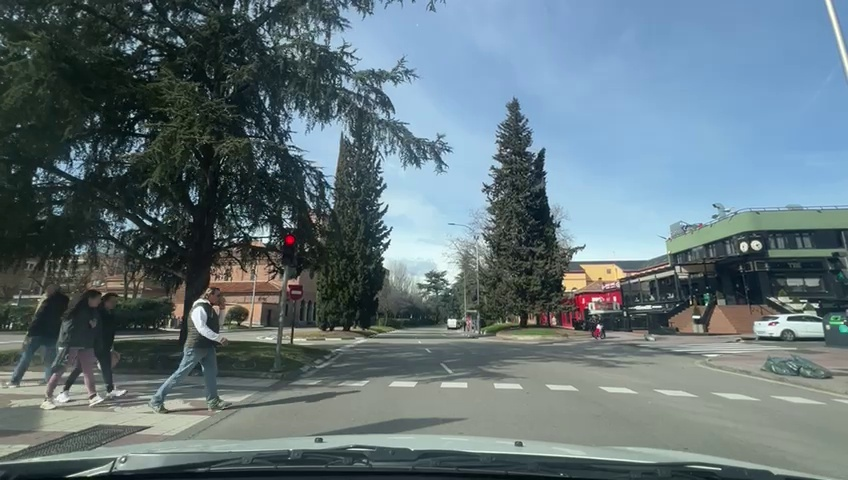
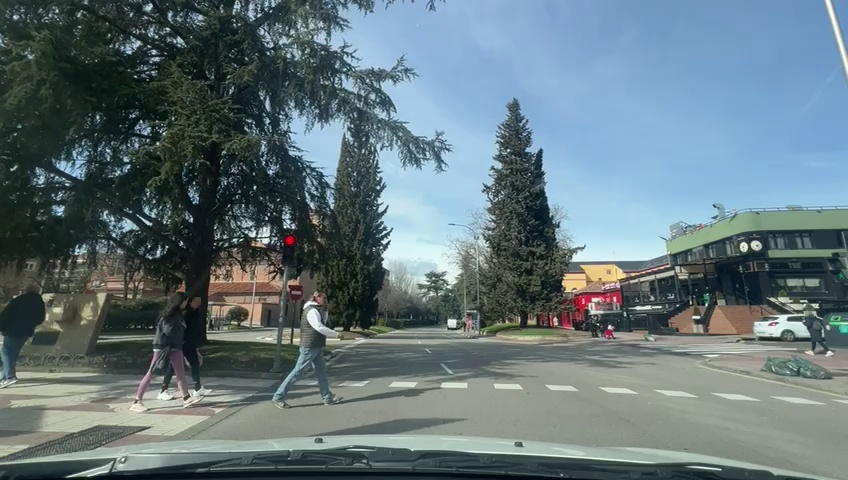
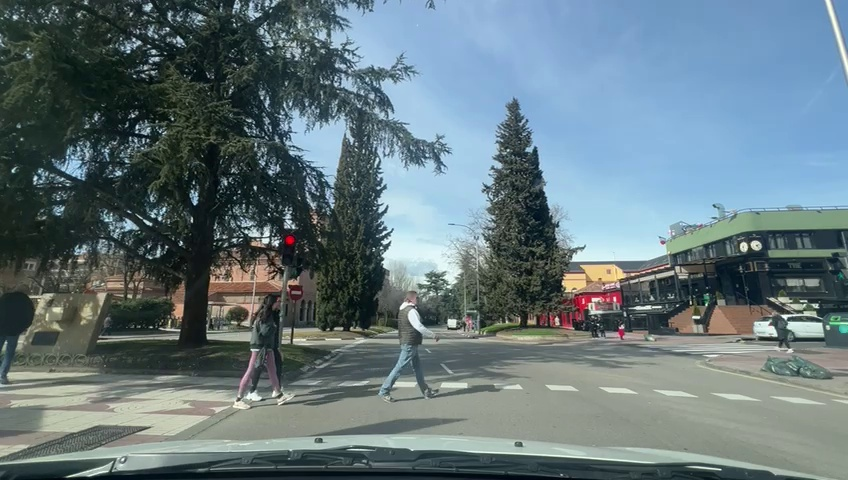
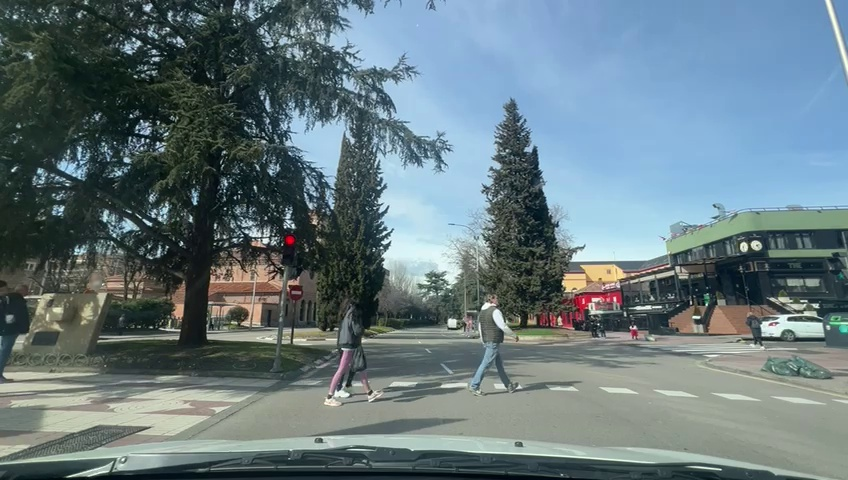
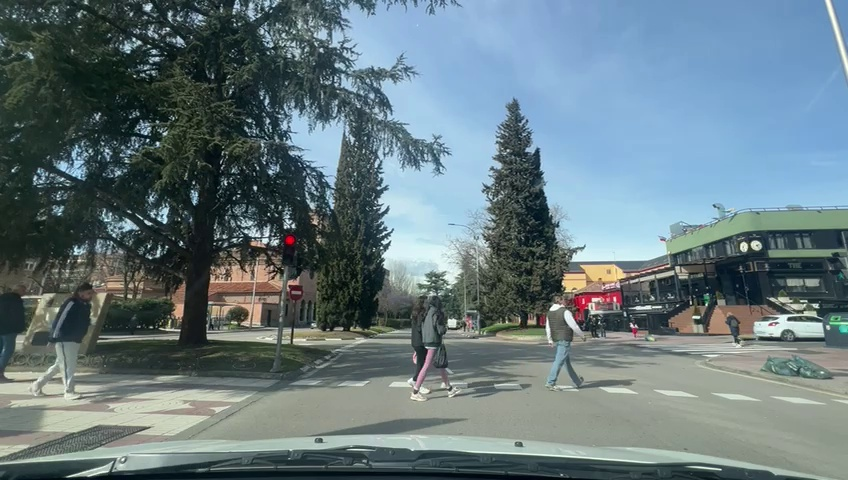
Situation: Crossing object
Question: Is any vehicle or pedestrian crossing the path of the ego vehicle from a different direction?
Answer: Yes
Reasoning: There are 3 pedestrians crossing in front of ego car

Situation: Crossing object
Question: Is there a vehicle ahead in the ego lane traveling in the same direction as the ego vehicle?
Answer: No
Reasoning: the ego is standing in front a pedestrian crossing with a red light active

Situation: Crossing object
Question: Is there any crossing object in the ego lane ahead?
Answer: Yes
Reasoning: There are 3 pedestrians crossing in front ego